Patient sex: M
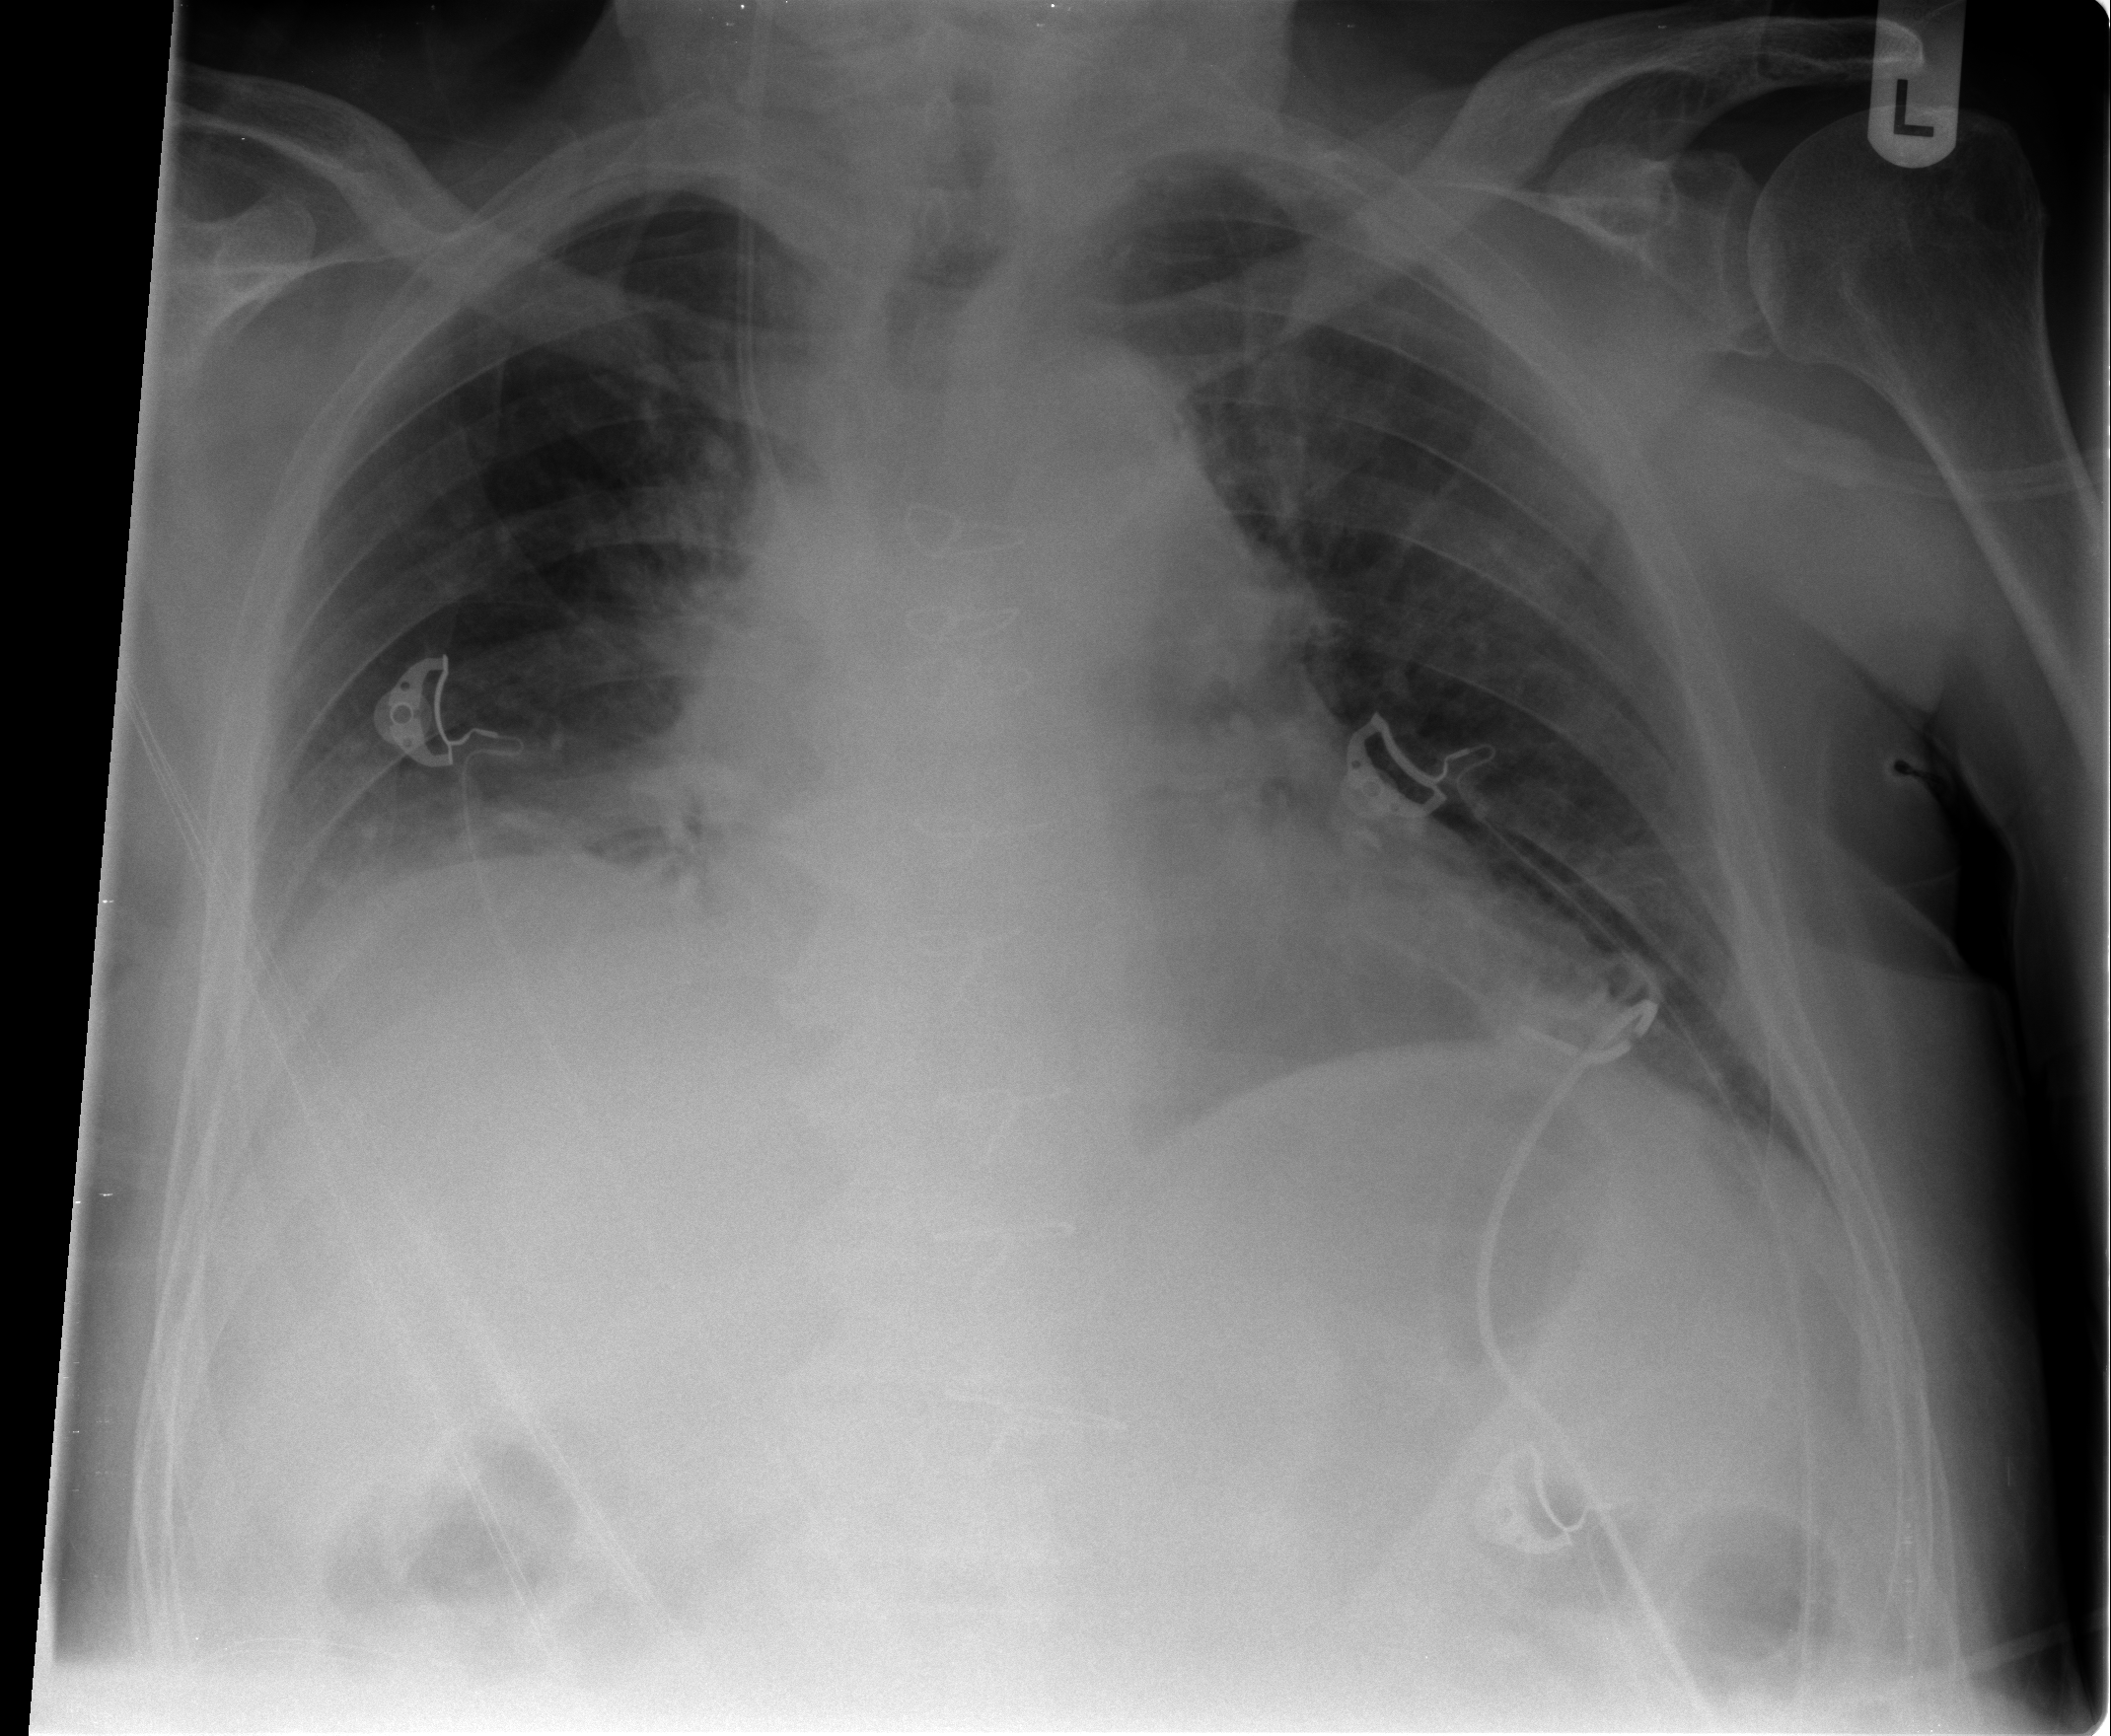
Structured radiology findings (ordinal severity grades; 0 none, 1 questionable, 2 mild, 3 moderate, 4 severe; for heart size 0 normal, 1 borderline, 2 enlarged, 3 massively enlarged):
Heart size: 2
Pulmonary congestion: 1
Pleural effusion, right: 2
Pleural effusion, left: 0
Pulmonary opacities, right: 0
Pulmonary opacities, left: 0
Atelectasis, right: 2
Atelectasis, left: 2